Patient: sex M, age 65
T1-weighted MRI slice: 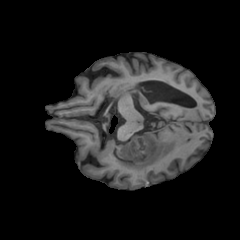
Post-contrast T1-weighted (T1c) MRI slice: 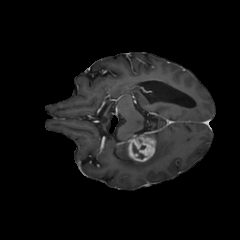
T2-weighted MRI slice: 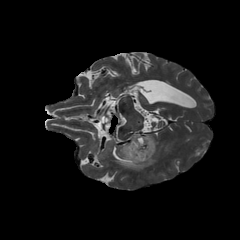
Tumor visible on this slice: yes
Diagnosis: Glioblastoma, IDH-wildtype
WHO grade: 4